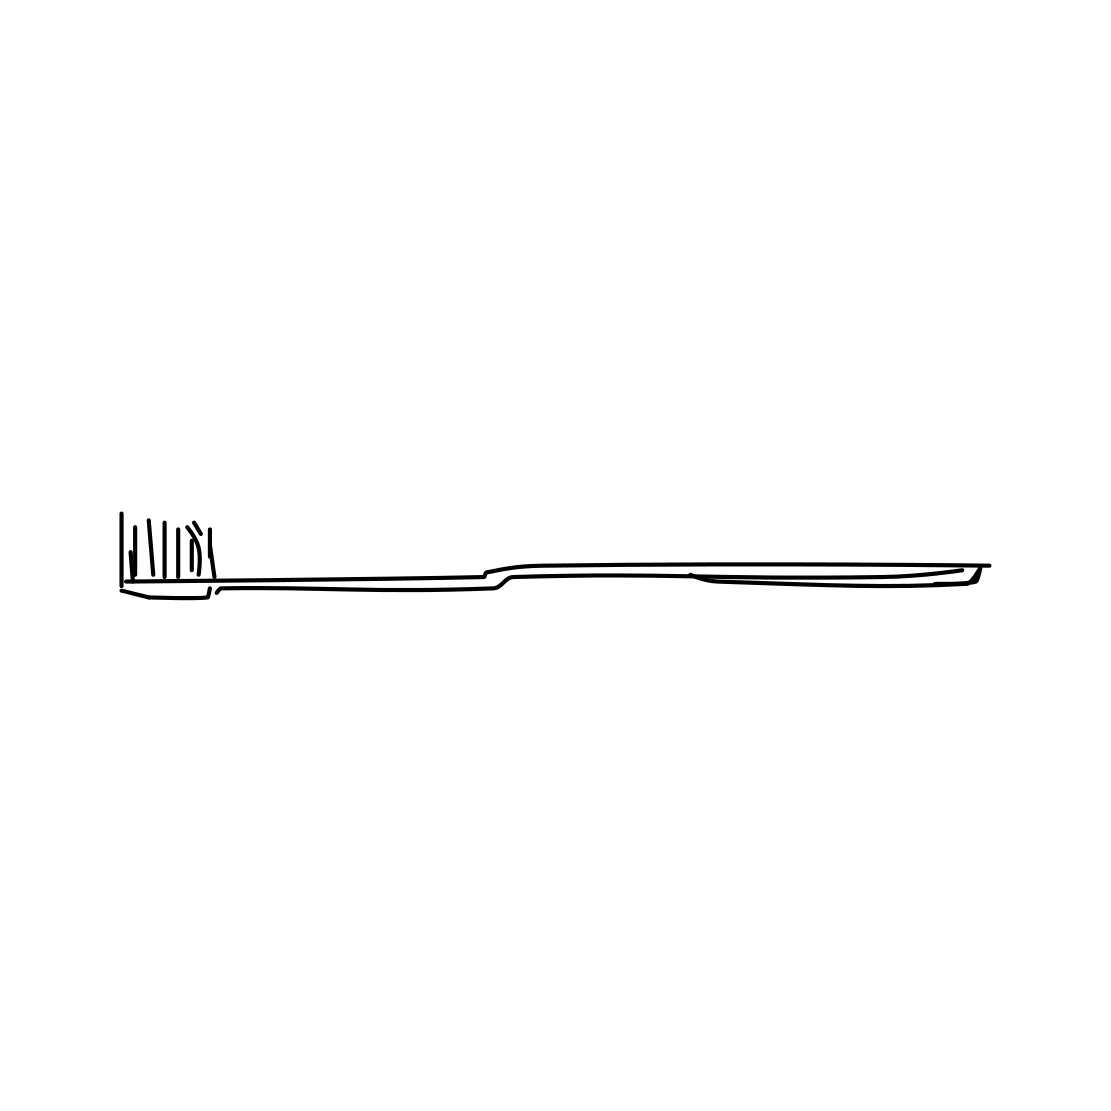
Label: toothbrush